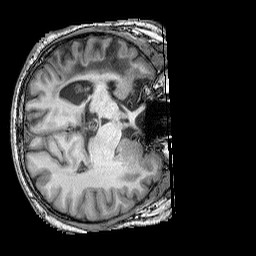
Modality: T1w
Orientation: axial
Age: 50
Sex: male
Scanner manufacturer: siemens
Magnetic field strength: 3 T
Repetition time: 2.25 s
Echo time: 0.00411 s